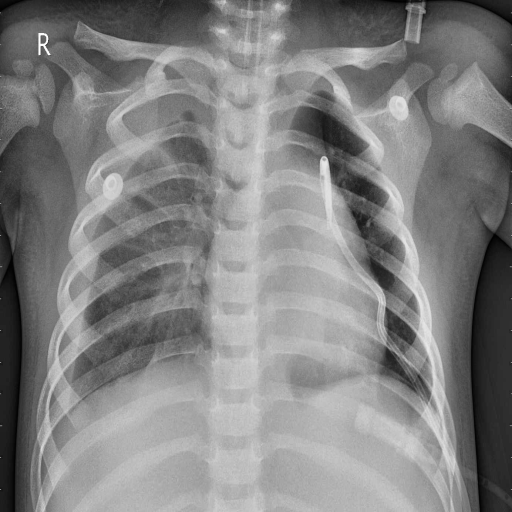
Finding: PNEUMONIA